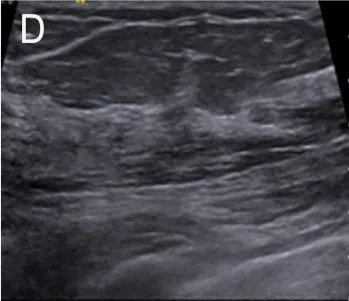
(D) No enlarged lymph nodes were found in the armpit.
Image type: radiology (ultrasound)